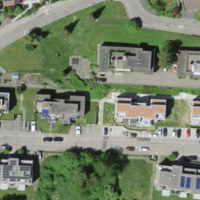
EUNIS habitat code: 55
Species observed at this site:
Rhingia campestris
Xylocopa violacea
Anthophora plumipes